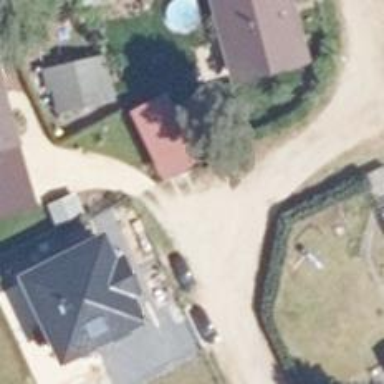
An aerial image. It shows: Residential road.